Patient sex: M
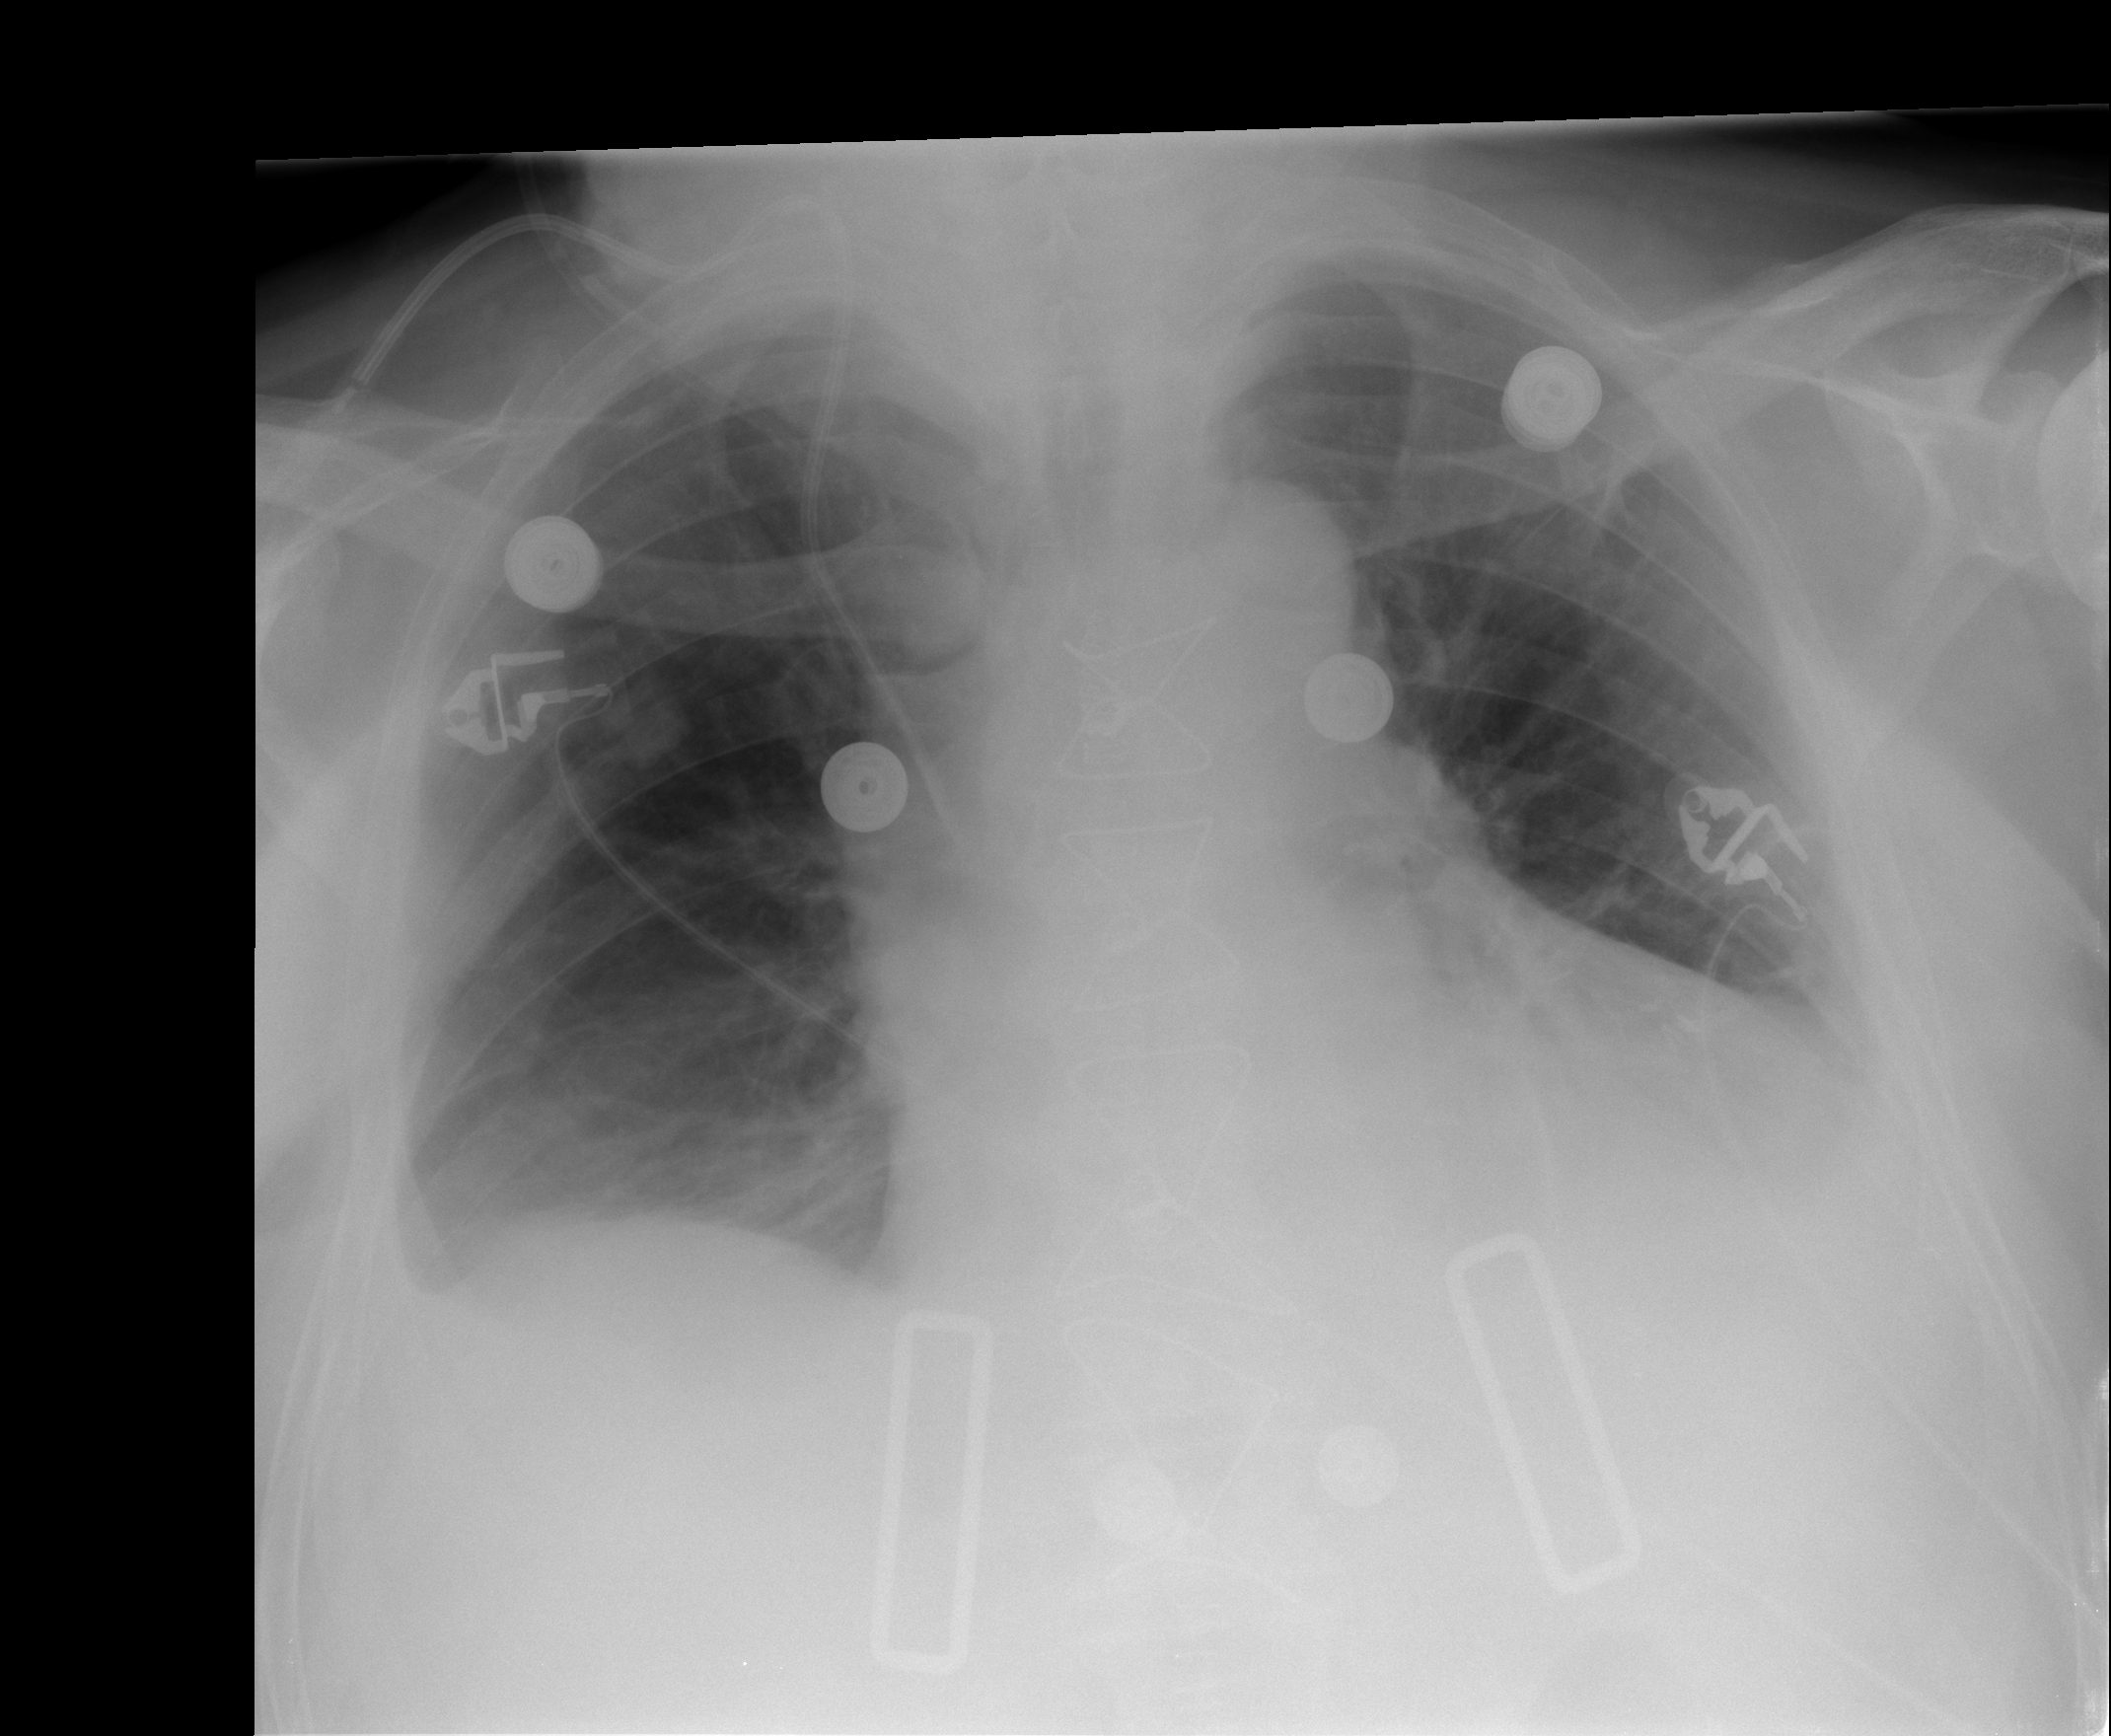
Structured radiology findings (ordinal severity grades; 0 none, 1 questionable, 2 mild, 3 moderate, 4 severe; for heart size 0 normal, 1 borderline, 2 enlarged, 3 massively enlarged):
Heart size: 2
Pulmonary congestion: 0
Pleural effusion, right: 2
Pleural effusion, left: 2
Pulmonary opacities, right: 0
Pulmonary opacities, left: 0
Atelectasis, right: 2
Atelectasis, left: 2